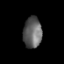
Tissue: prostate
Cell type: Epithelial cells
Senescence score: 0.2652
Nuclear area (px): 562
Mean DAPI intensity: 97.626